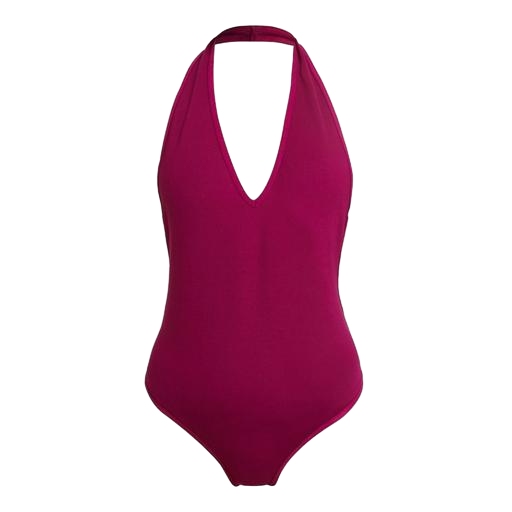
tankini top, plunging neckline, plunging neck line, white background